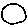
Label: circle